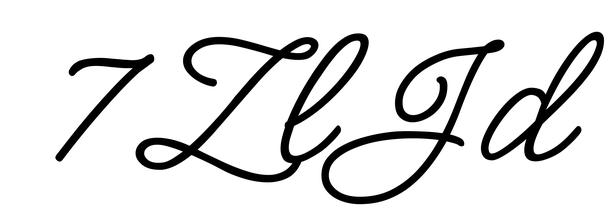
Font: MeowScript-Regular